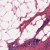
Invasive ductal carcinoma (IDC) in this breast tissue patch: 0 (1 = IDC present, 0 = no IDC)